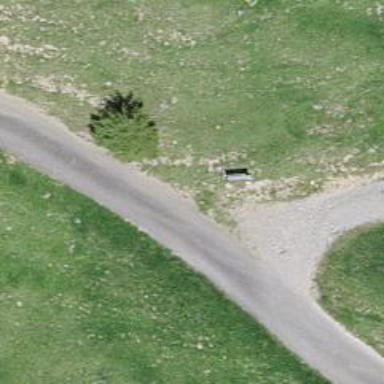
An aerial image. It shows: Guidepost providing information.